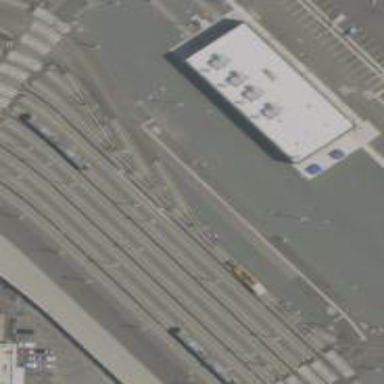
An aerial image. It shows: Transportation building.